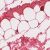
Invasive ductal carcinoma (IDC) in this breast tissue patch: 0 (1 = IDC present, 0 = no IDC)